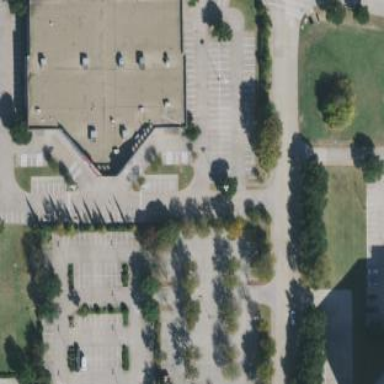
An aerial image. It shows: Retail building located near sports center.